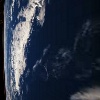
Label: water